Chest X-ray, AP view. Patient: 31 years old, sex F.
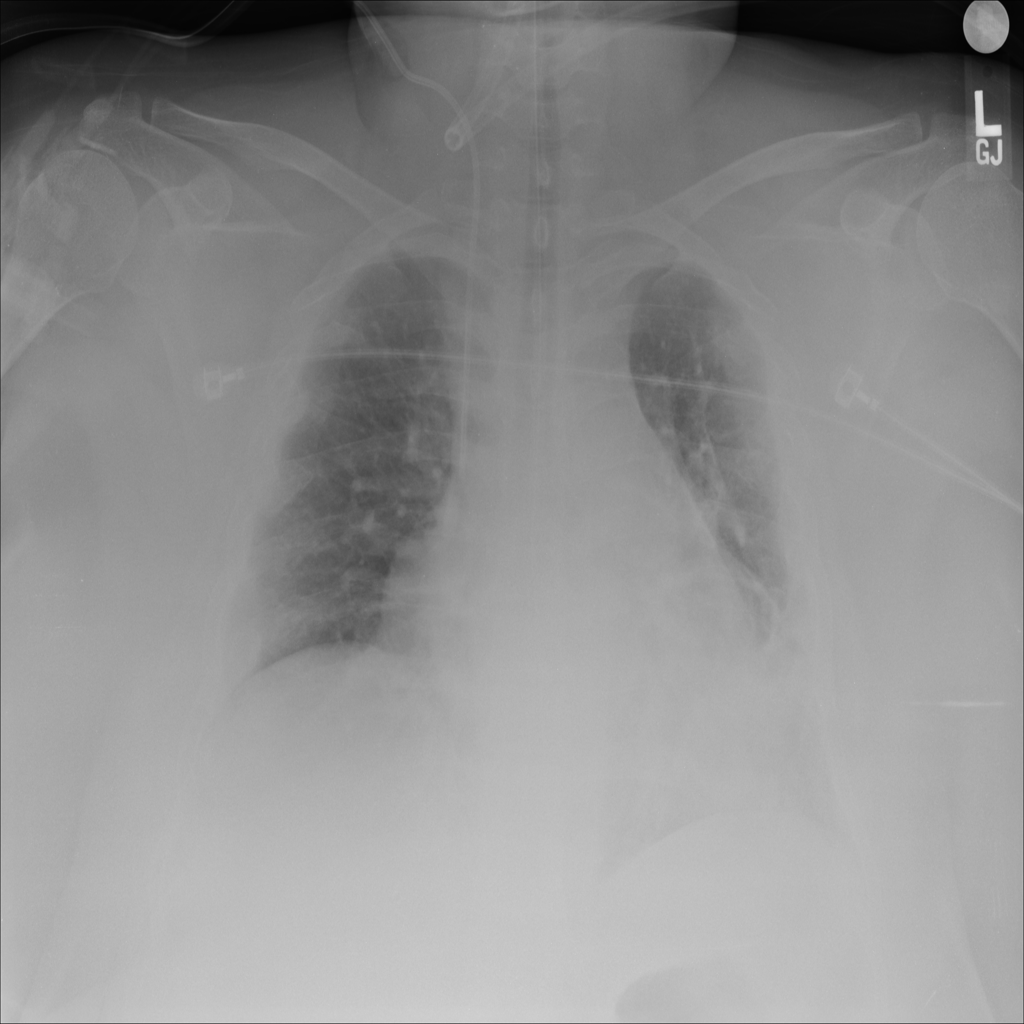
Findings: Pleural_Thickening